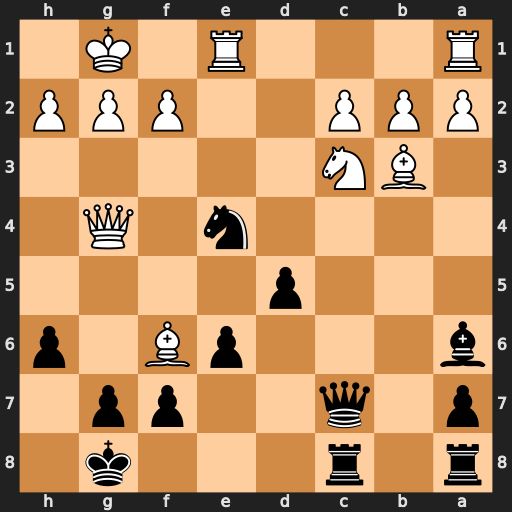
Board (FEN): r1r3k1/p1q2pp1/b3pB1p/3p4/4n1Q1/1BN5/PPP2PPP/R3R1K1
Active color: b
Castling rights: -
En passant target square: -
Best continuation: Nxf6